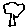
Label: tree